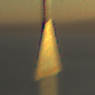
Verkehrszeichen: Lichtzeichenanlage
Zusatzzeichen unten: ZeitangabenMitBeschraenkungAufWochentage3
Umgebung: Outdoor, RoadRail
Tageszeit: SunriseSunset
Wetter: PartlyCloudy
Licht: Natural
Jahreszeit: NotSpecified
Kontrast: HighContrast